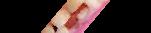
Condition: hypodontia